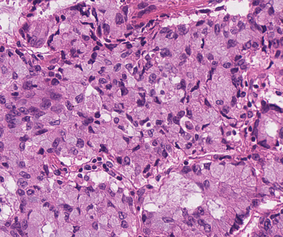
Tumor epithelial tissue: yes
Tumor-associated stroma tissue: yes
Normal tissue: no